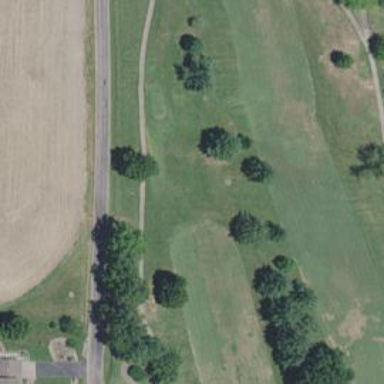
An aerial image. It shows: Grassy area designated for driving range golf.